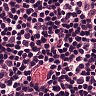
Metastatic tissue present: no